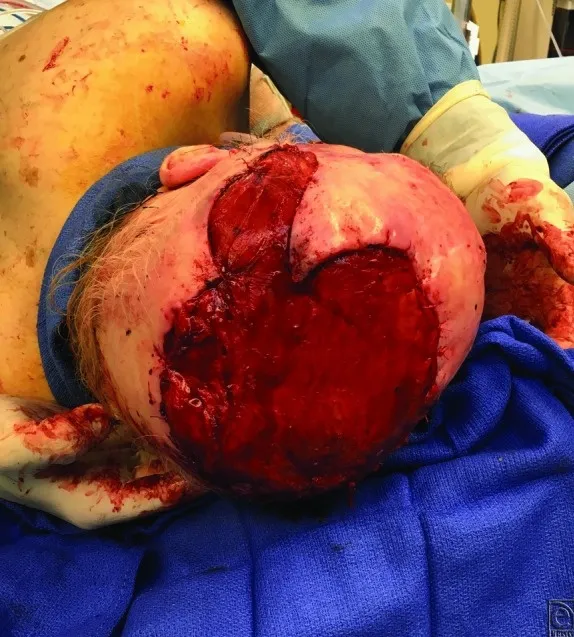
Latissimus dorsi flap contoured to the calvarium.
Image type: medical_photograph (other_medical_photograph)